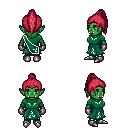
a pixel art fantasy rpg character, female body template, orc, green skin, sash dress, gold greaves, ruby red long topknot hairstyle, metal gloves, metal boots, four views (front, back, left, right), 2x2 character sprite sheet, small pixel art, hard edges, no anti-aliasing